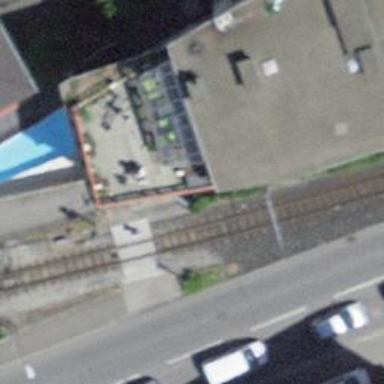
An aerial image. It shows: Full railway crossing barrier.